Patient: sex F, age 58
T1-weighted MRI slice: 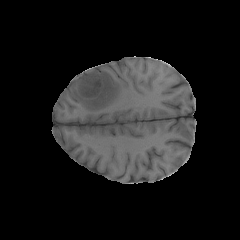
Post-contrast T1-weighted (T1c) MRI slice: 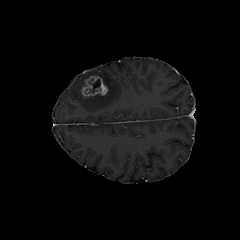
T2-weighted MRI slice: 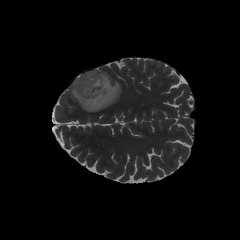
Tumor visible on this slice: yes
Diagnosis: Glioblastoma, IDH-wildtype
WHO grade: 4